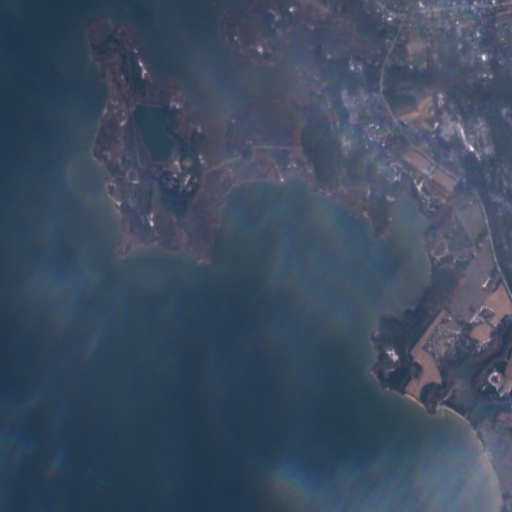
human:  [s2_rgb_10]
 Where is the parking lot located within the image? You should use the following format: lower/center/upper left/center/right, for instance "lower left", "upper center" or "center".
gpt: The parking lot is located in the upper right of the image.
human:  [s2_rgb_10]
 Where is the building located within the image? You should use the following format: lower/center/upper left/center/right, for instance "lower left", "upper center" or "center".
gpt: The building is located in the upper right of the image.
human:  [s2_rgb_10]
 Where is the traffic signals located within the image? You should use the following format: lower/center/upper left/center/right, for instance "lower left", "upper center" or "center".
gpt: The traffic signals is located in the upper right of the image.
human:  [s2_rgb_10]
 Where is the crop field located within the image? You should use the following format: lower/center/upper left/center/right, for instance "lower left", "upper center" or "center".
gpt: There is no crop field in the image.